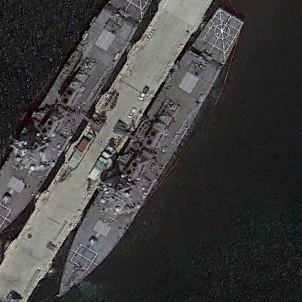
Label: destroyer